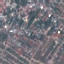
Land use / land cover: Residential